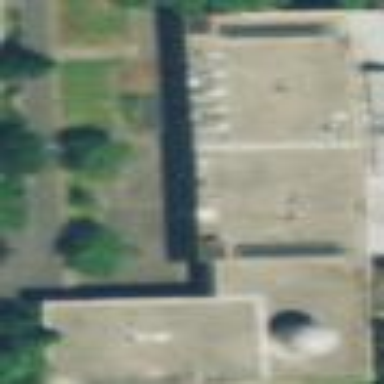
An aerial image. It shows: College building.